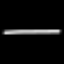
Label: pants